Field crop: maize
Growth stage: 2
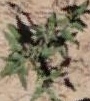
Species: atriplex